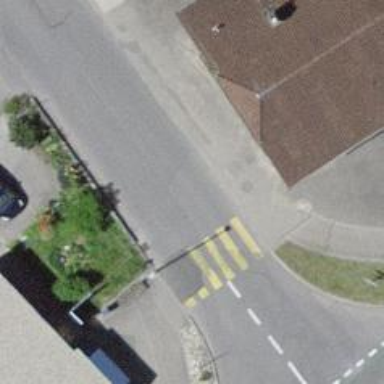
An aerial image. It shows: Pedestrian crossing with zebra markings on footway.